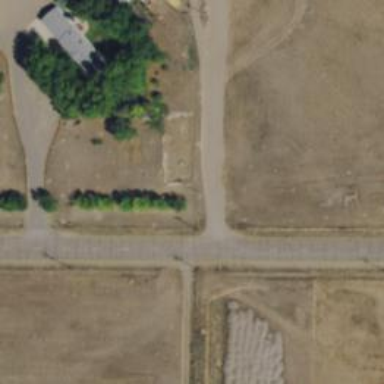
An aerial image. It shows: Asphalt road classified as tertiary.